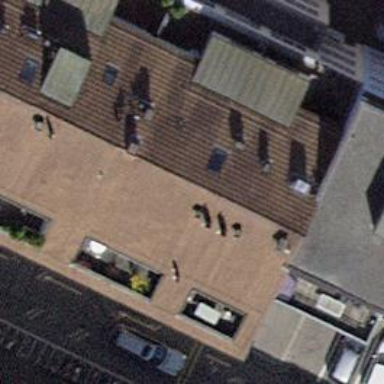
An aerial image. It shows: Apartments building with gabled roof oriented across.